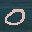
Label: 0